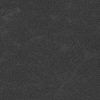
Atmospheric dust classification: dusty